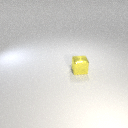
small yellow metal cube